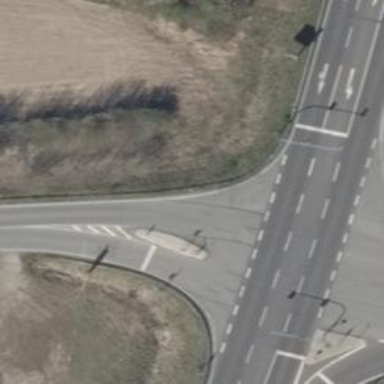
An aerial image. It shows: Tertiary road with asphalt surface.